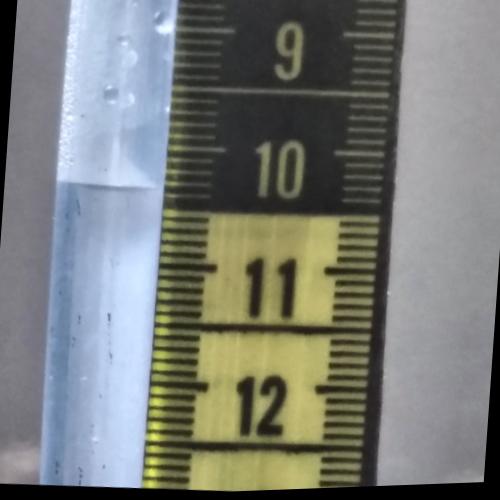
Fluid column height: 10.4 cm